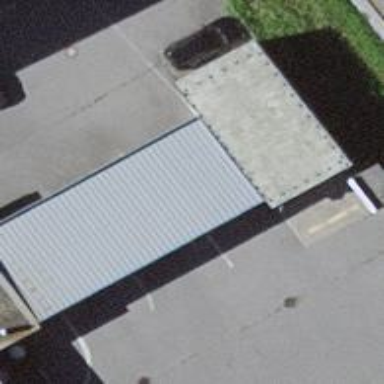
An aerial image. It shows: Car wash facility.